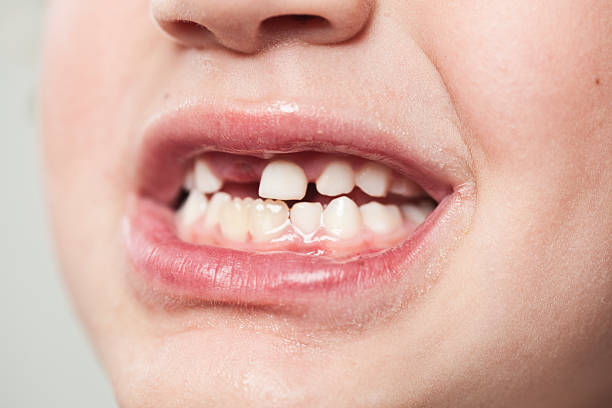
Condition: hypodontia